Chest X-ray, PA view. Patient: 33 years old, sex M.
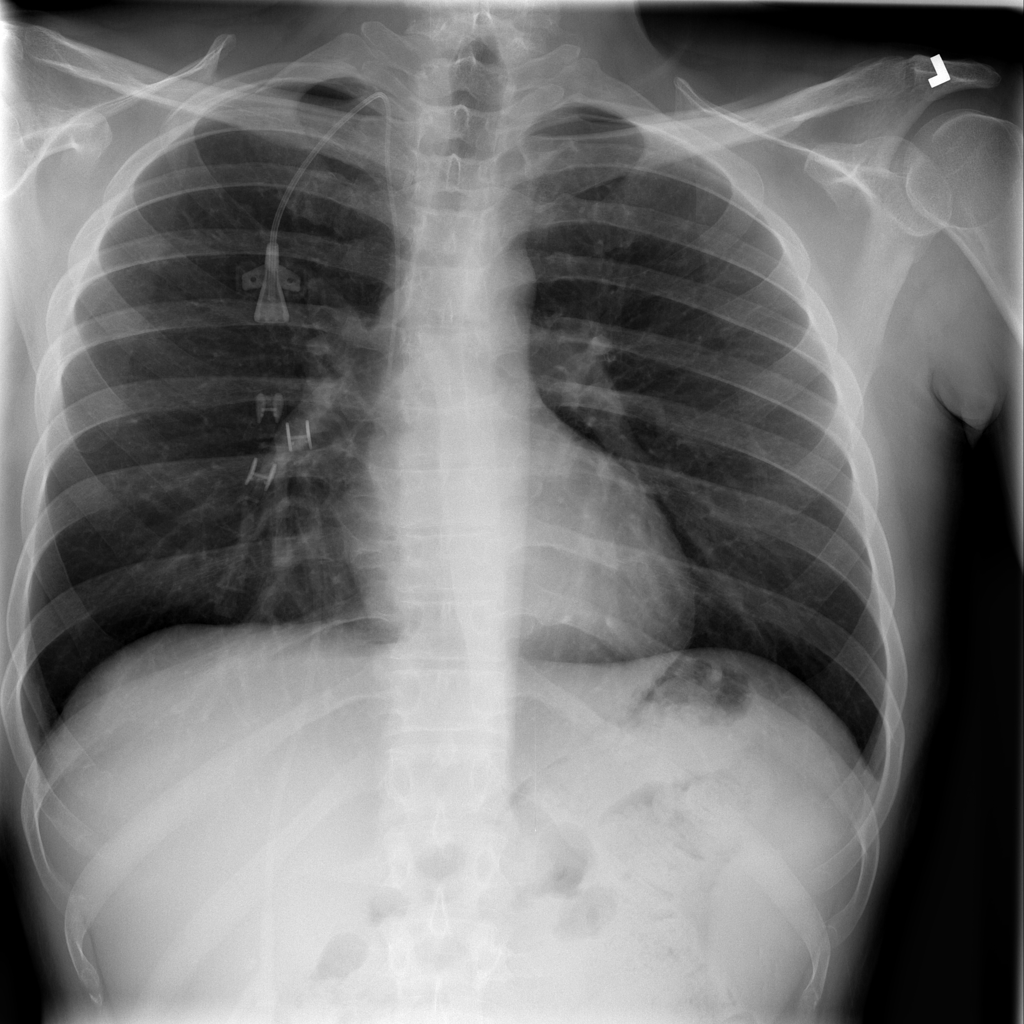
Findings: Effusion